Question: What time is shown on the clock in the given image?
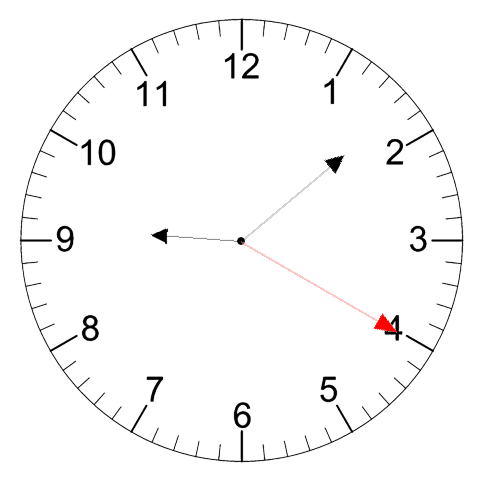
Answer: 09:08:20